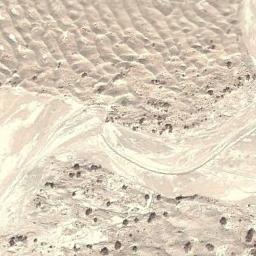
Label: desert